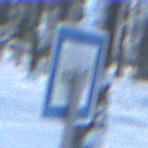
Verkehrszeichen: Polizei
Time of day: MorningAfternoon
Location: Outdoor (Nature)
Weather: Clear
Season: Winter
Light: Natural